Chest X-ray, AP view. Patient: 48 years old, sex M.
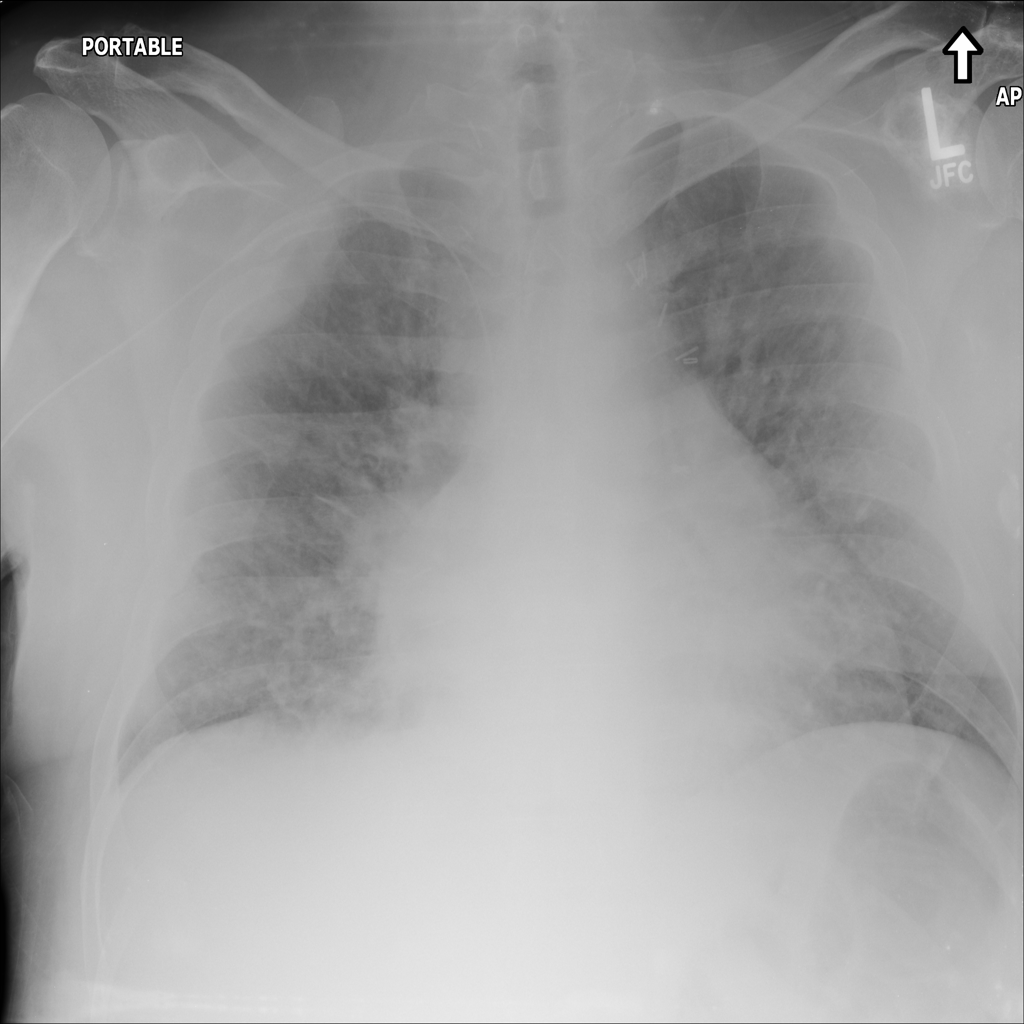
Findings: Cardiomegaly, Consolidation, Effusion, Pleural_Thickening